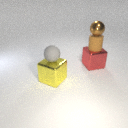
large red metal cube below small brown metal sphere